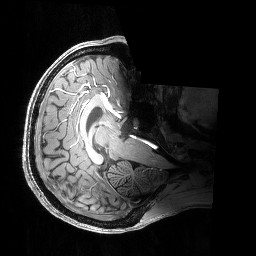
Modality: T1w
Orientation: axial